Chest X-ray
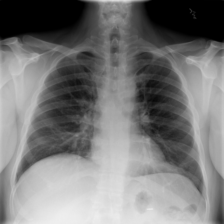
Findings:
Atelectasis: positive
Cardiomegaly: negative
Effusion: negative
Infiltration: negative
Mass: negative
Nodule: negative
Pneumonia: negative
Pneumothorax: negative
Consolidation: positive
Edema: negative
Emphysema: negative
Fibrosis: negative
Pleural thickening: negative
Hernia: negative